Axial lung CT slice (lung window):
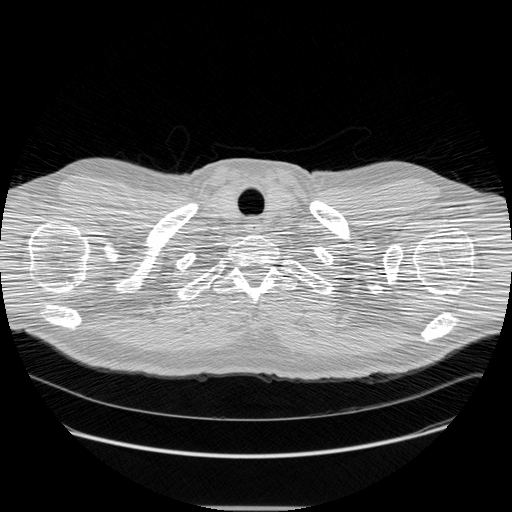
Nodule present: no